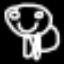
Label: frog